Field crop: maize
Growth stage: 1
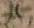
Species: atriplex